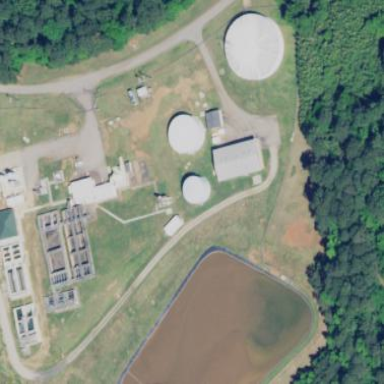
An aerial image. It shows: Man-made water works facility.